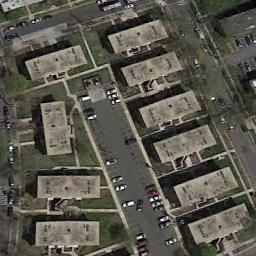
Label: commercial_area